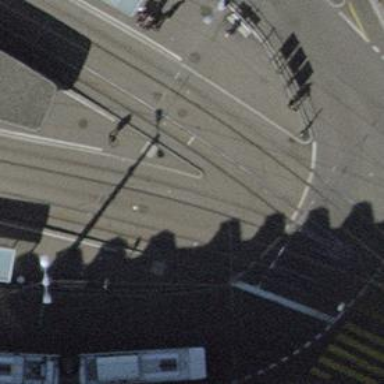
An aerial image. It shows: Tram stop with public transport stop position.